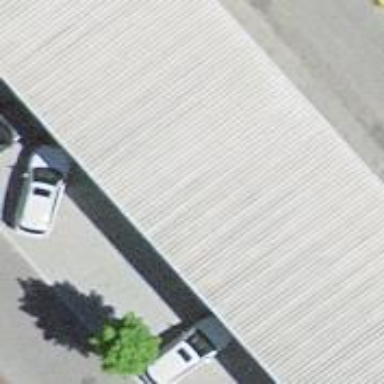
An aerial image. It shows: Warehouse.